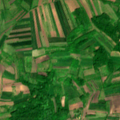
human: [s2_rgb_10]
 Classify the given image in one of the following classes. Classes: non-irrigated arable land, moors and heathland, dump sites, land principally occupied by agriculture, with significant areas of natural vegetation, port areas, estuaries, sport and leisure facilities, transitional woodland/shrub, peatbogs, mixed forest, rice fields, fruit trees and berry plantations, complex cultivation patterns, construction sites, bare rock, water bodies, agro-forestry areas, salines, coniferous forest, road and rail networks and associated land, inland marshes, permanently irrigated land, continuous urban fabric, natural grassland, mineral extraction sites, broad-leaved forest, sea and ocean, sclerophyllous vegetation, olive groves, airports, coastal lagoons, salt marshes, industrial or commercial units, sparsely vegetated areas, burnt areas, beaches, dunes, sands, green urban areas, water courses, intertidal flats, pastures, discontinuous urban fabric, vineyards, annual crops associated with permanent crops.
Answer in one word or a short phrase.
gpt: non-irrigated arable land, complex cultivation patterns, land principally occupied by agriculture, with significant areas of natural vegetation, broad-leaved forest